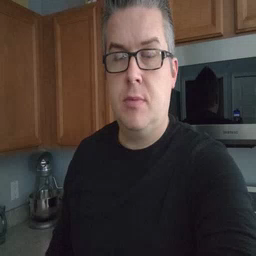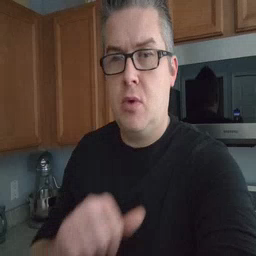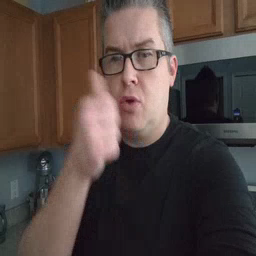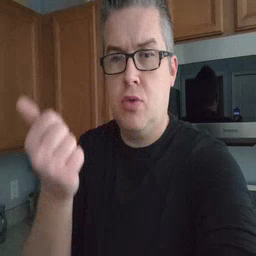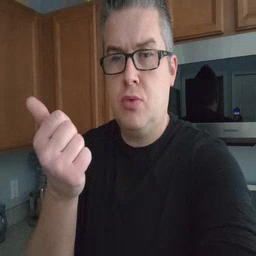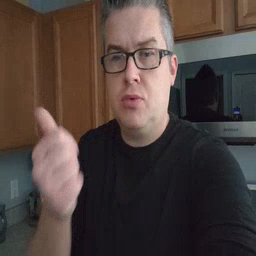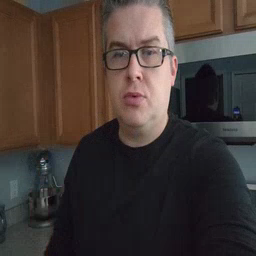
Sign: another